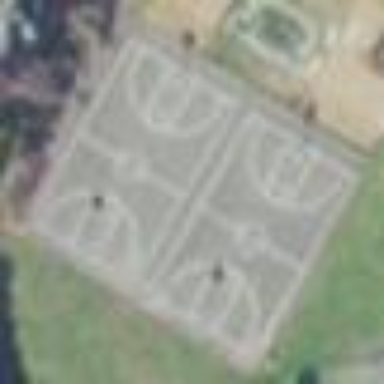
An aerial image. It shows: Basketball court located in leisure land pitch.